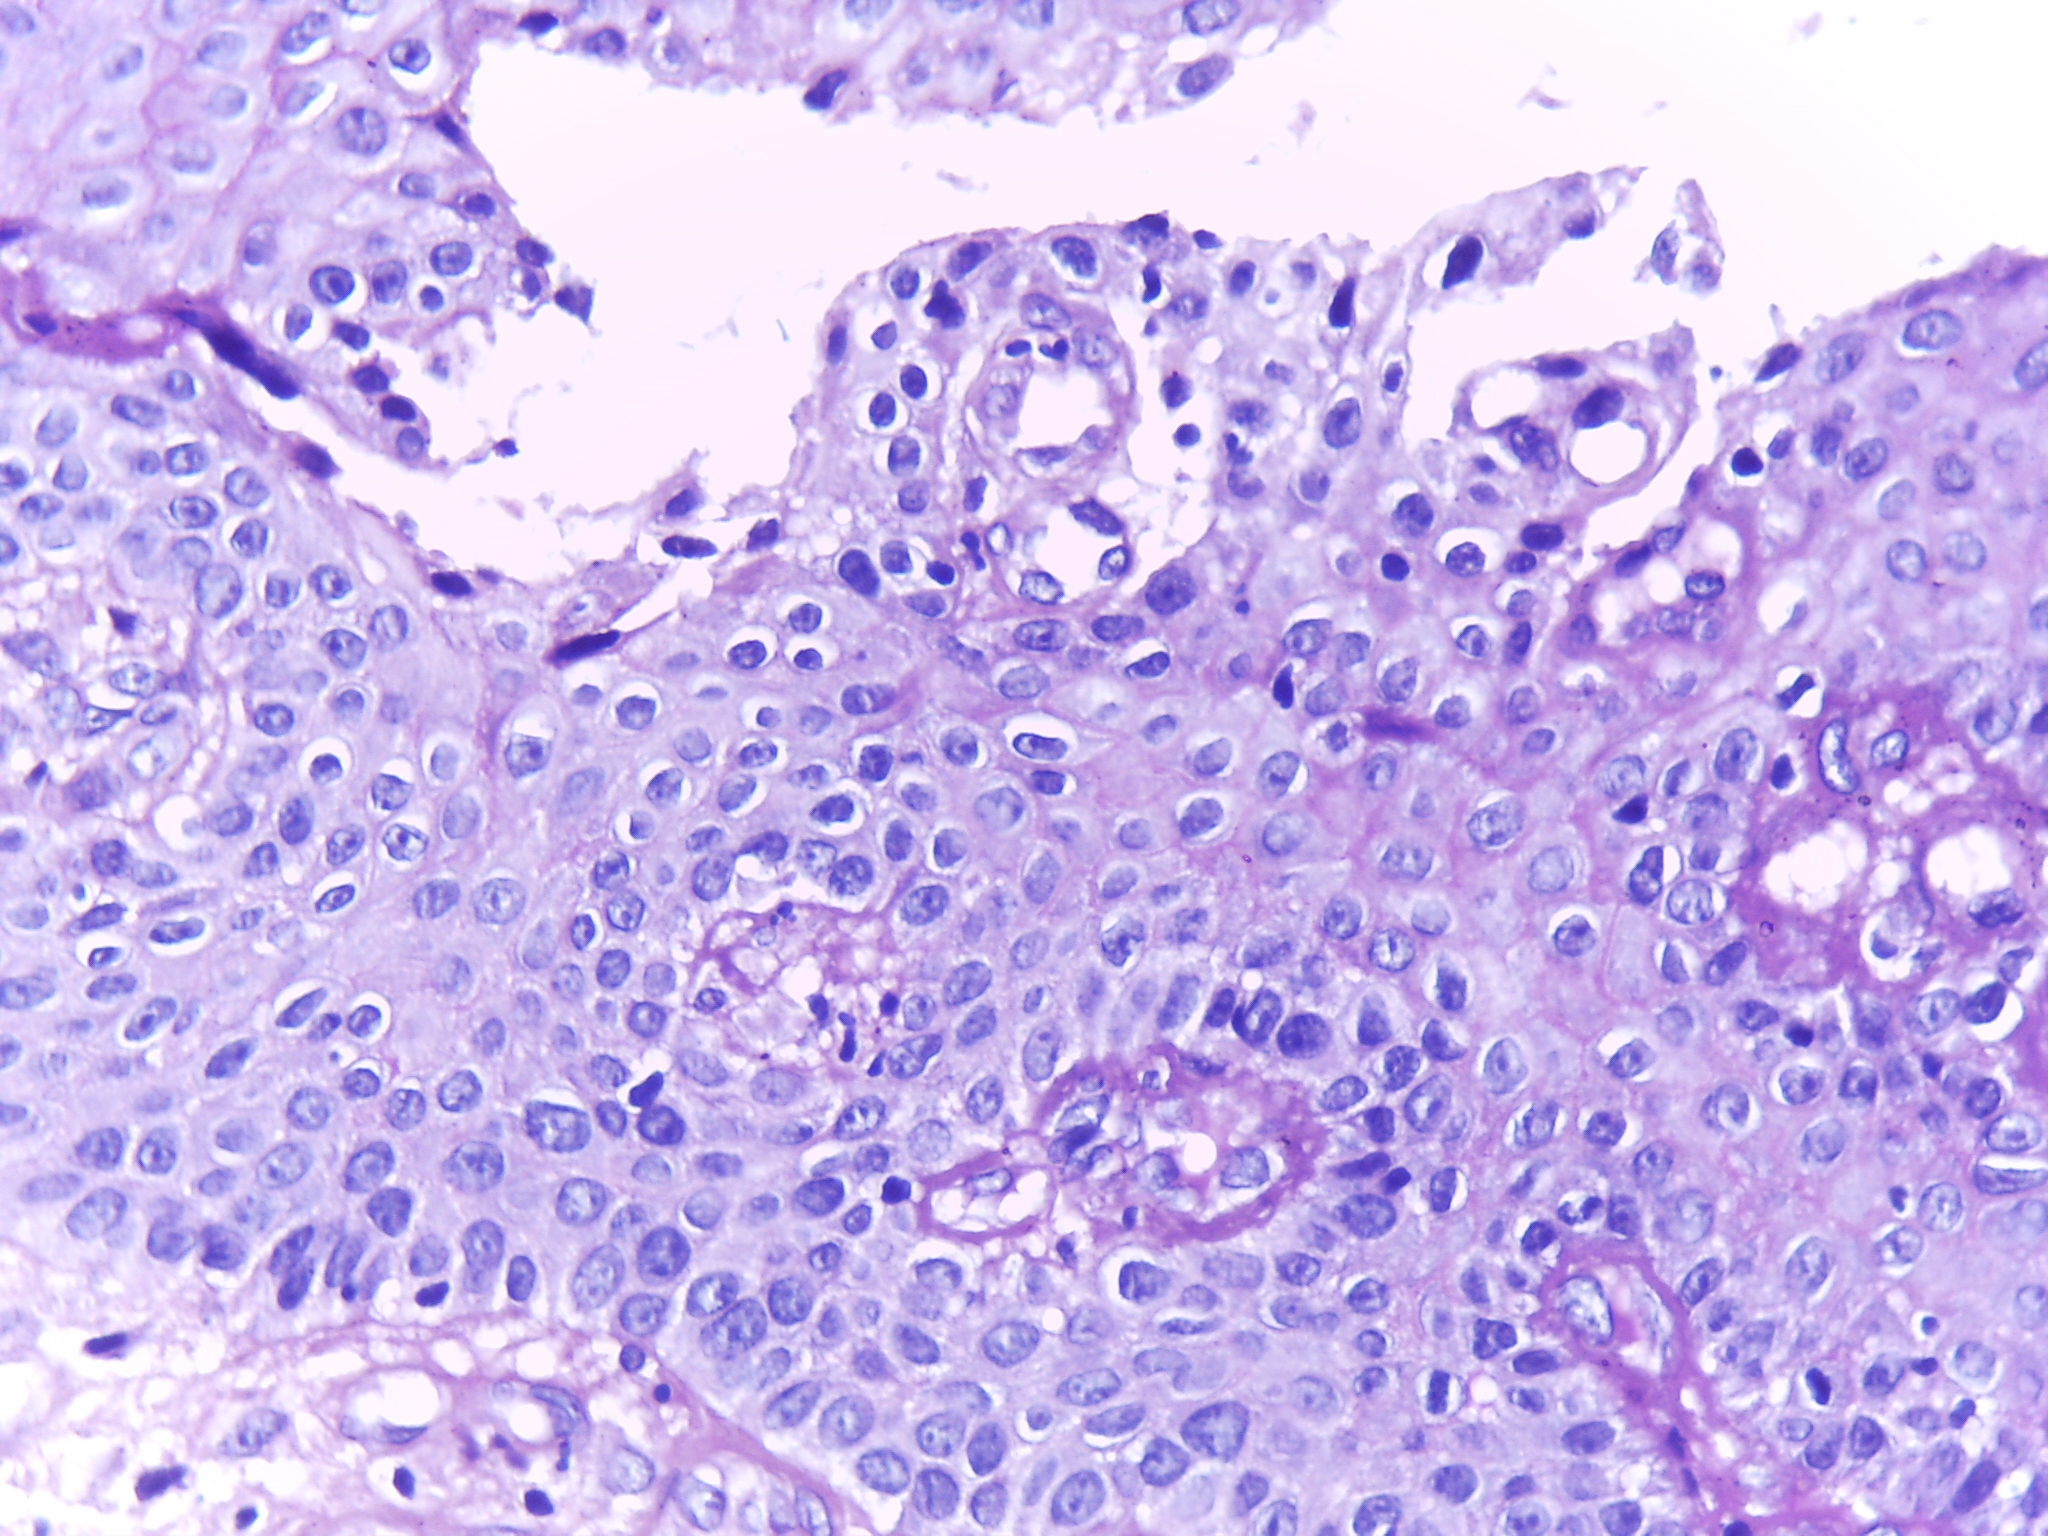
Diagnosis: OSCC